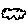
Label: cloud